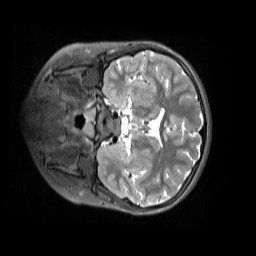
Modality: T2w
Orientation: coronal
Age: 11
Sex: female
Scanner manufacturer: siemens
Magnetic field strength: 3 T
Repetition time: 3.2 s
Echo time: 0.408 s